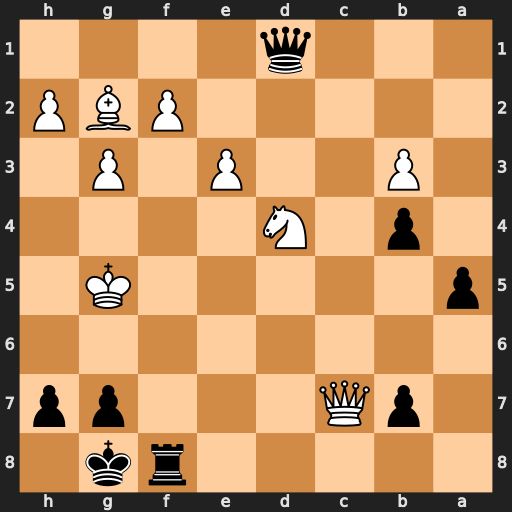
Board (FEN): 5rk1/1pQ3pp/8/p5K1/1p1N4/1P2P1P1/5PBP/3q4
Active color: b
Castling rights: -
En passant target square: -
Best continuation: h6+ Kh4 g5+ Kh3 Qh5#